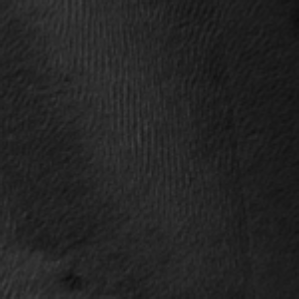
Label: frost